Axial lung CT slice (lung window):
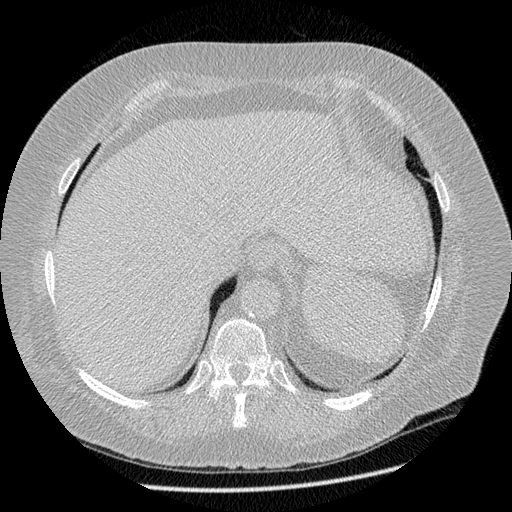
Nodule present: no